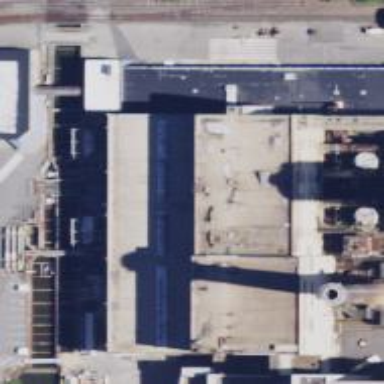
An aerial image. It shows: Steam turbine generator.